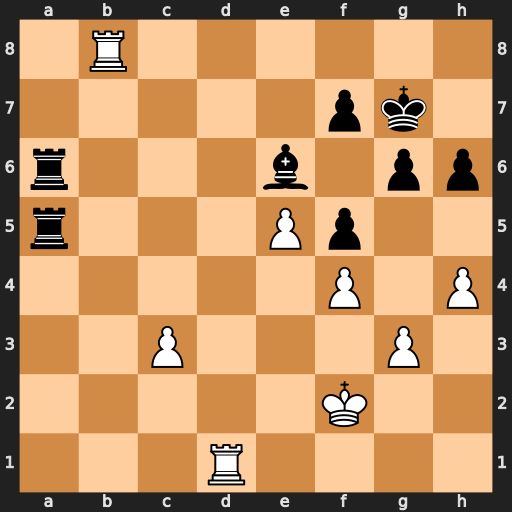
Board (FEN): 1R6/5pk1/r3b1pp/r3Pp2/5P1P/2P3P1/5K2/3R4
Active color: w
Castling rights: -
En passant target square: -
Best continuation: Rdd8 f6 Rb7+ Bf7 Rdd7